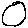
Label: circle